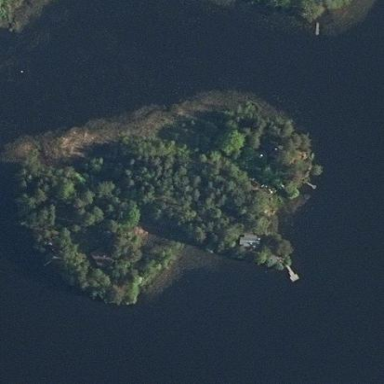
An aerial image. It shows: Islet.